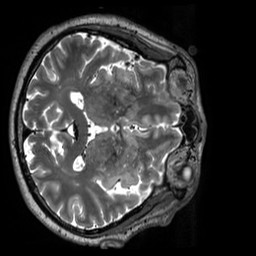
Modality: T2w
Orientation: axial
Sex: male
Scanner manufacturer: siemens
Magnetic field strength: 3 T
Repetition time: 3.2 s
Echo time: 0.409 s